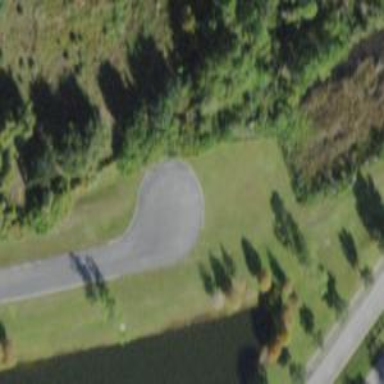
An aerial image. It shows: Turning circle on the road.